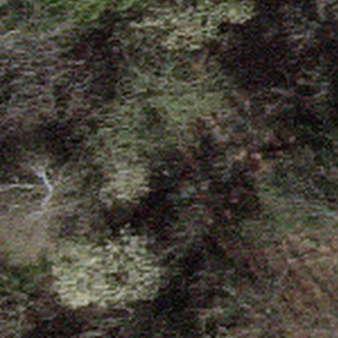
Label: other